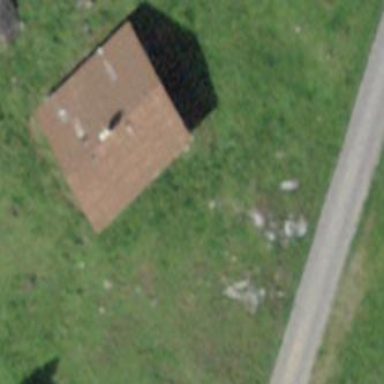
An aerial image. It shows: Cabin.